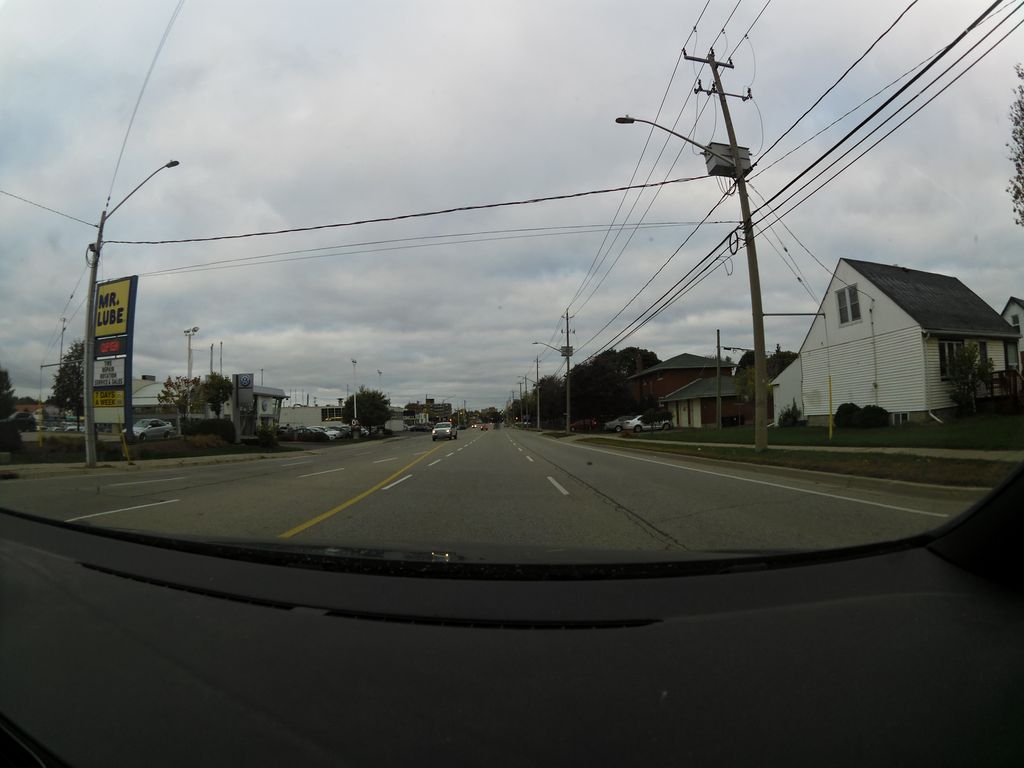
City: kitchener-waterloo